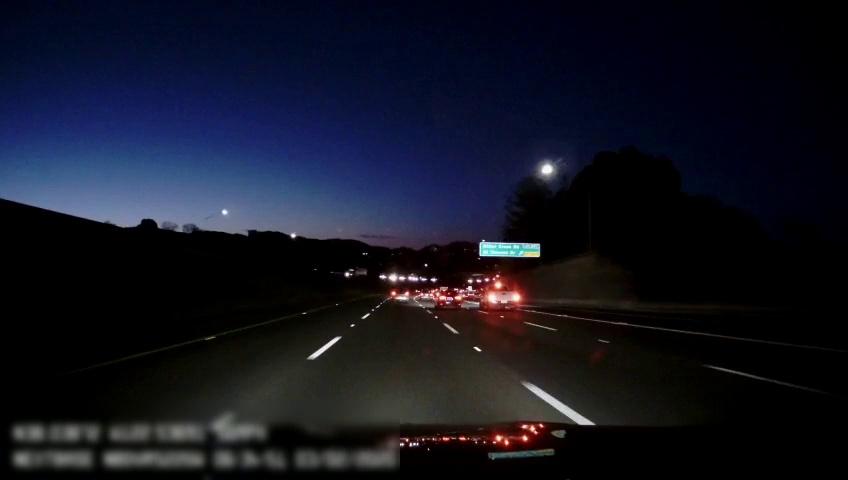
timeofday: Night
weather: Other
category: Drivable Space
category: Vehicles | SUV
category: Vehicles | Car
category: Vehicles | SUV
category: Vehicles | Truck
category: Lanes | Alternate Lane
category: Lanes | Current Lane
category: Lanes | Current Lane
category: Lanes | Alternate Lane
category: Lanes | Alternate Lane
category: Lanes | Alternate Lane
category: Traffic | Signs